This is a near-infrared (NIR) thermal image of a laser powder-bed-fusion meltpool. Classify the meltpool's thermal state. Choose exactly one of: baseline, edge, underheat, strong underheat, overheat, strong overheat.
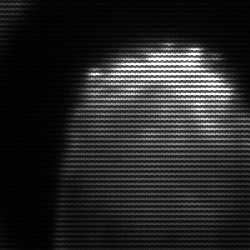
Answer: edge